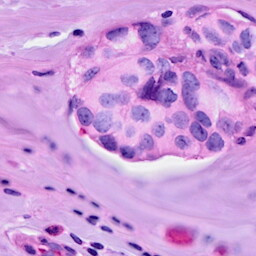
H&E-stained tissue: Breast